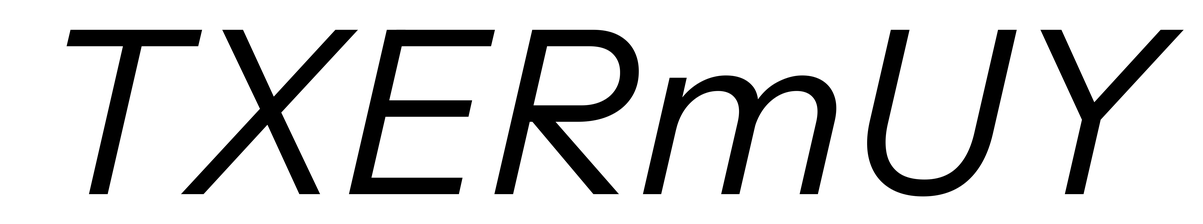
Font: InstrumentSans-Italic_Italic